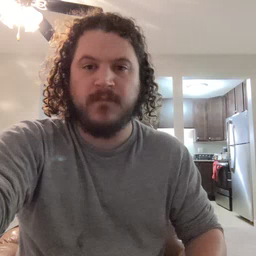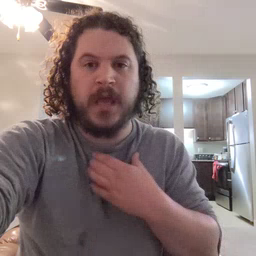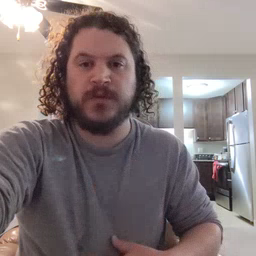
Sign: hungry